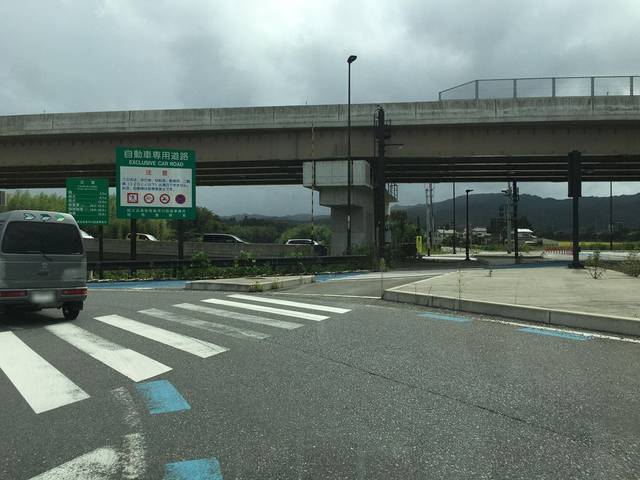
Region: Japan
Coordinates: 37.784, 140.9